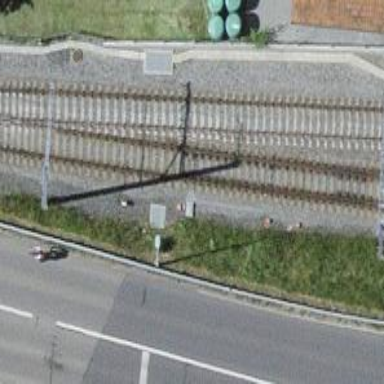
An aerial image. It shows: Railway switch.